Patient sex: M
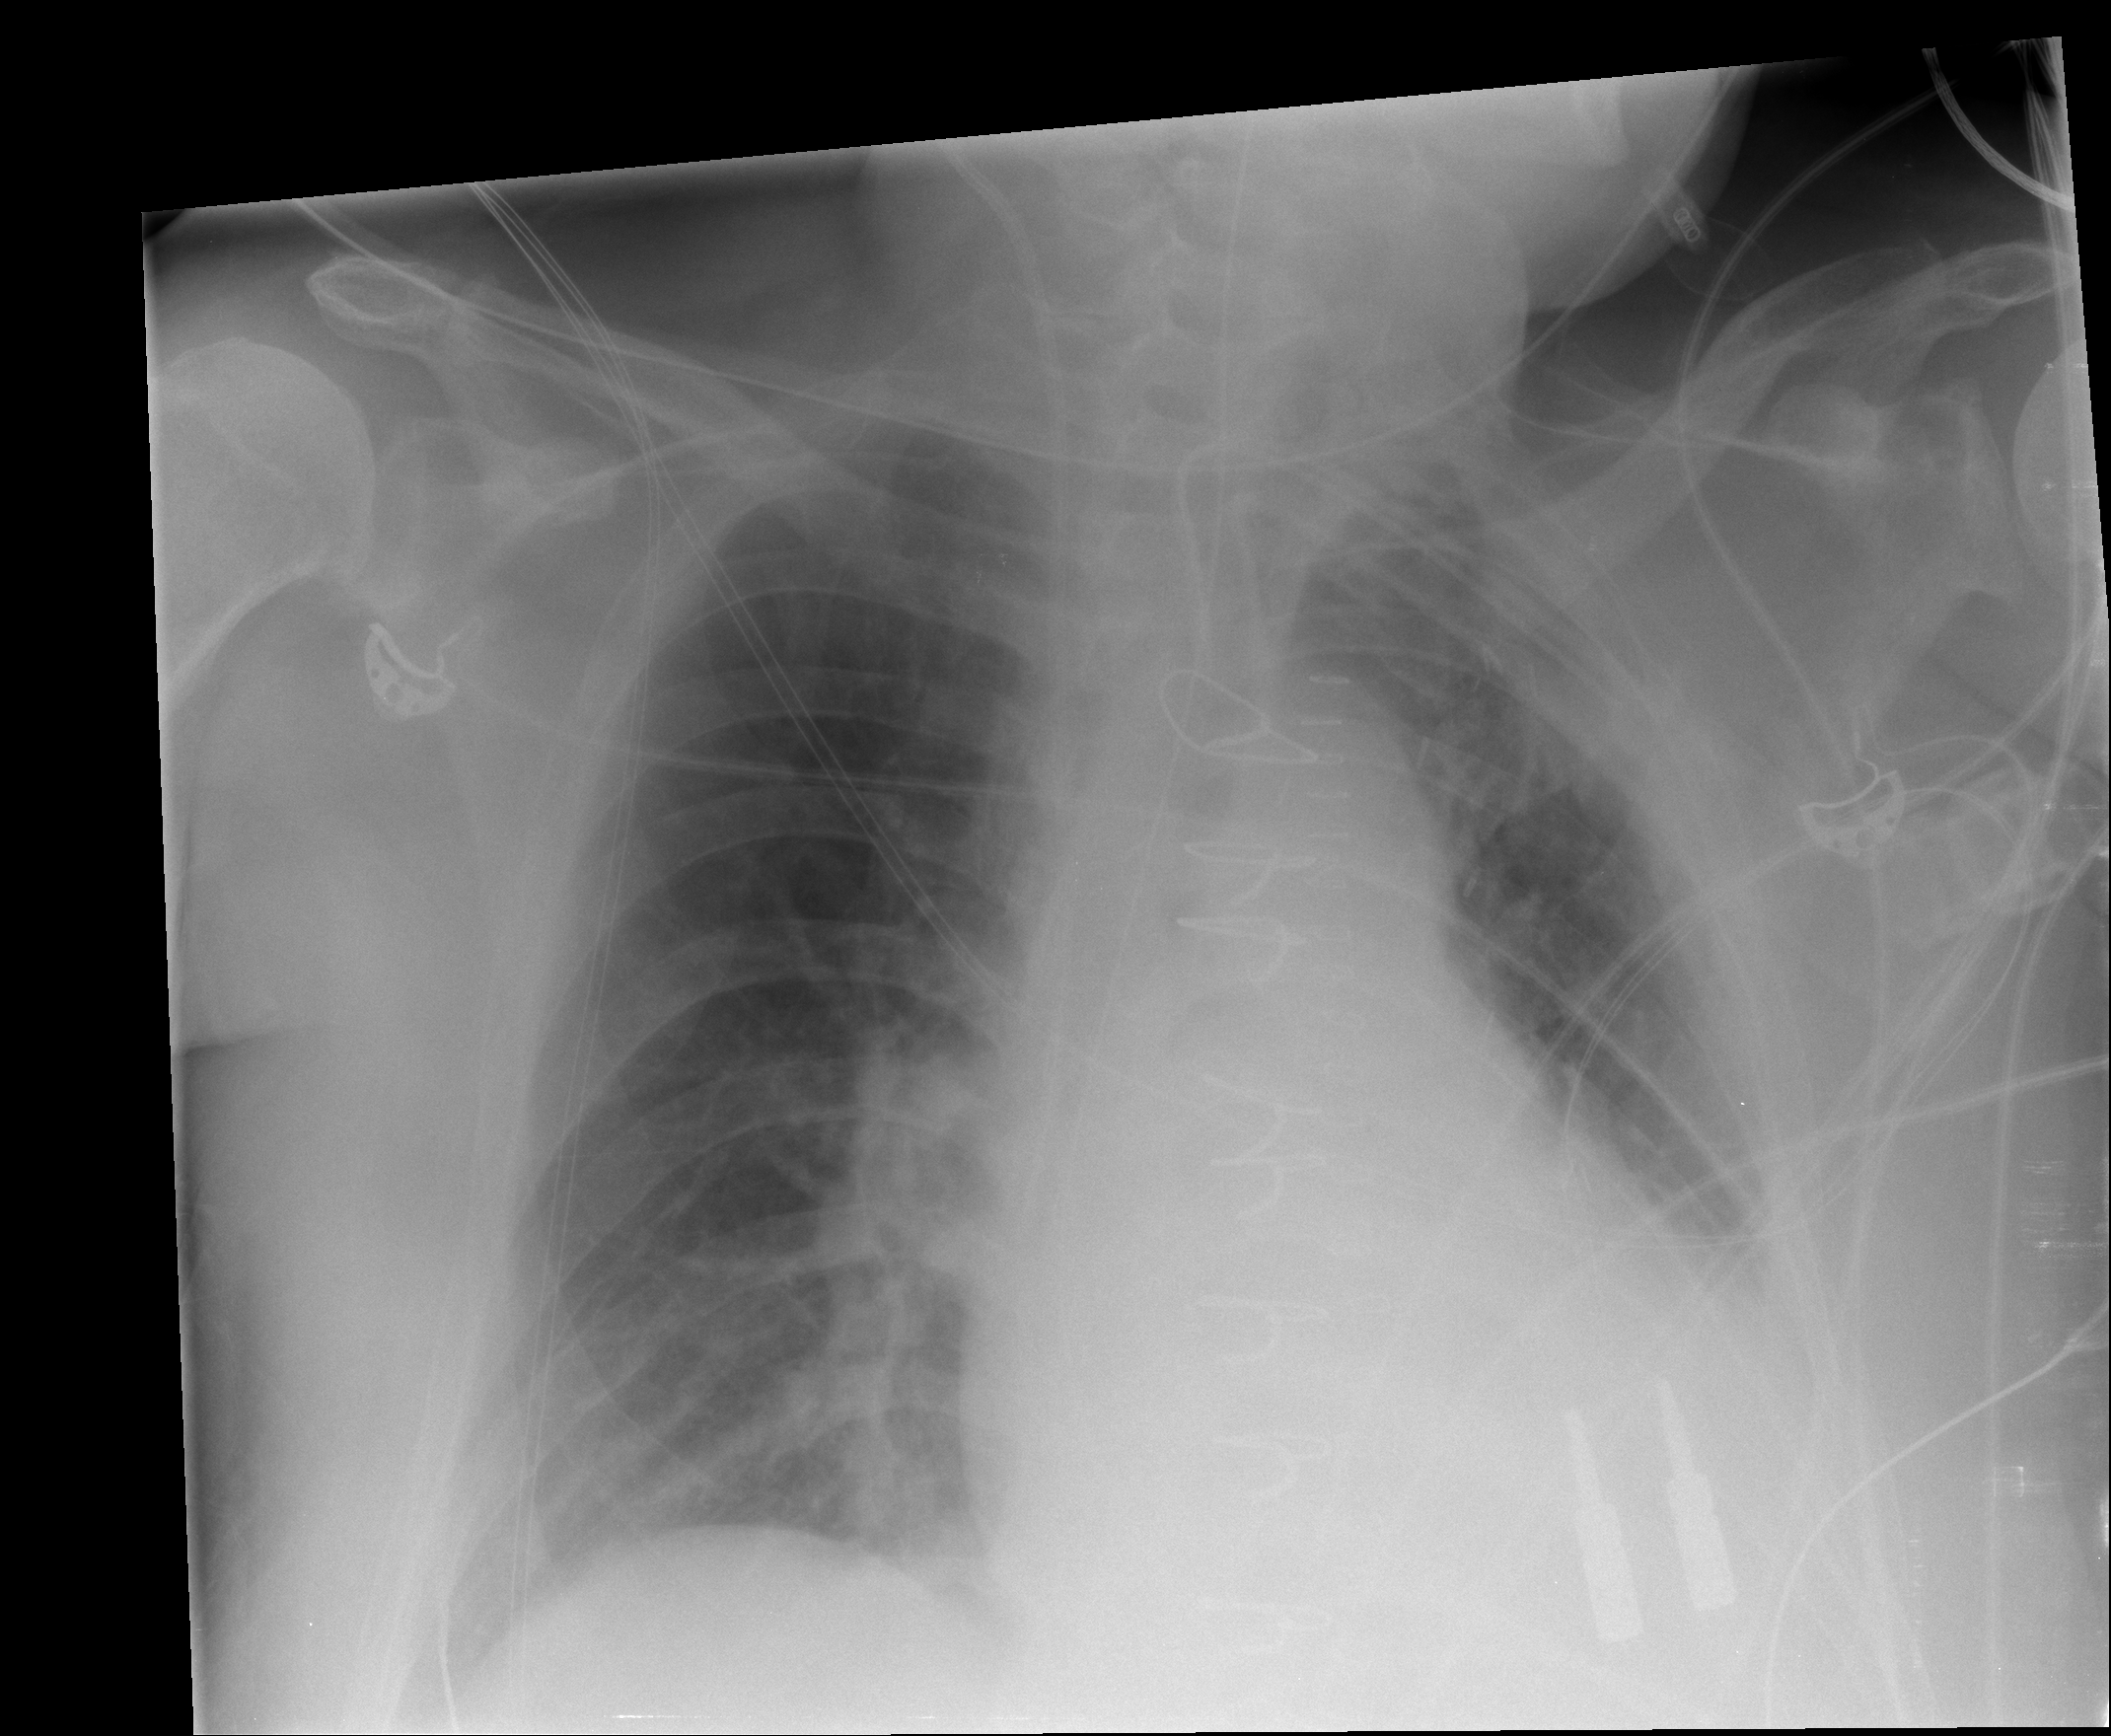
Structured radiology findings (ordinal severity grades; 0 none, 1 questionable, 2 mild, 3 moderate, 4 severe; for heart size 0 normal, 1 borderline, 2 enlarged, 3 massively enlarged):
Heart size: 2
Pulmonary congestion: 0
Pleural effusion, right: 1
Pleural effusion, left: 2
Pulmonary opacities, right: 1
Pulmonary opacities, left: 2
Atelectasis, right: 1
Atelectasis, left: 1